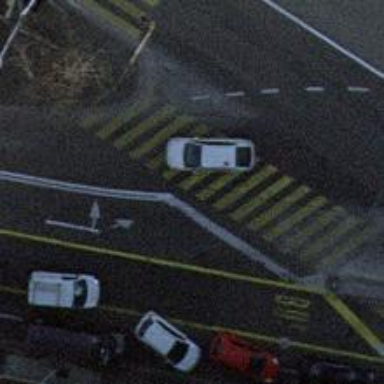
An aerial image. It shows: Crossing with traffic signals.